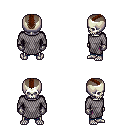
a pixel art fantasy rpg character, male body template, skeleton, chain mail, magenta pants, brown short mohawk hairstyle, metal gloves, four views (front, back, left, right), 2x2 character sprite sheet, small pixel art, hard edges, no anti-aliasing